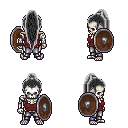
a pixel art fantasy rpg character, male body template, skeleton, maroon pirate shirt, metal pants, gray extra-long topknot hairstyle, shield, four views (front, back, left, right), 2x2 character sprite sheet, small pixel art, hard edges, no anti-aliasing